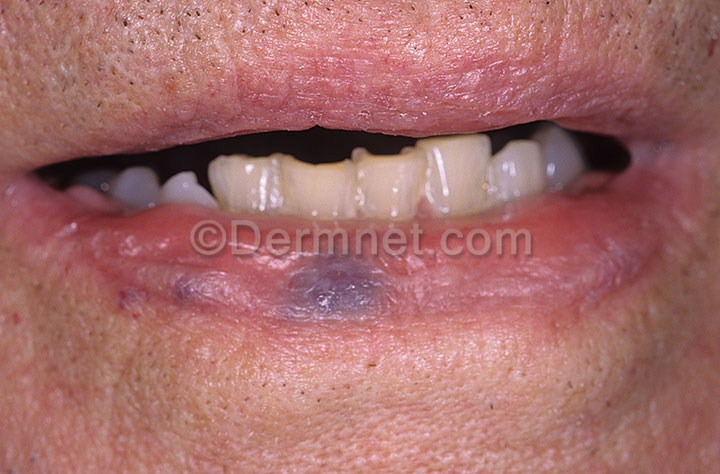
Disease: Vascular Tumors